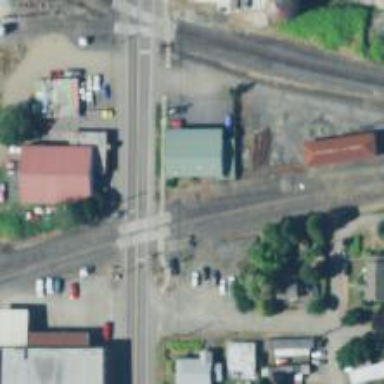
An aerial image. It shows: Railway crossing.